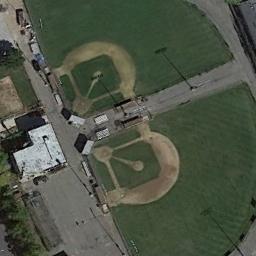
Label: baseball_diamond